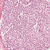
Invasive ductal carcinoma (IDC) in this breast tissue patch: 0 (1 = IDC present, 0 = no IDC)